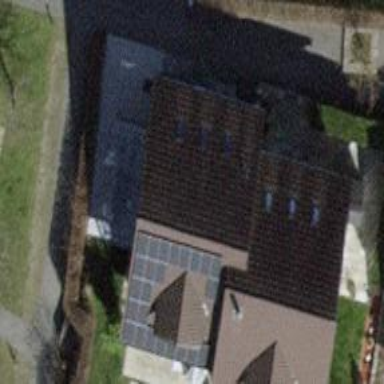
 consisting of solar photovoltaic panels."